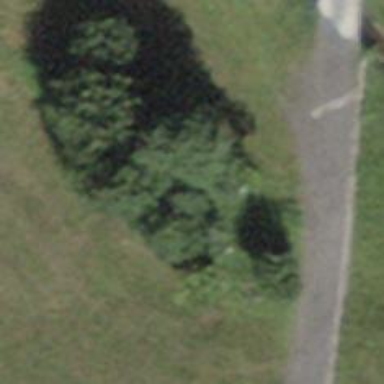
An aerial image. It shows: Bench for seating.